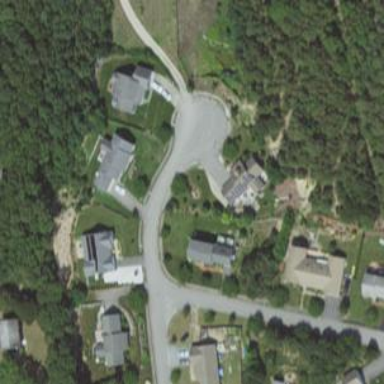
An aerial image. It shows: Turning circle on the road.